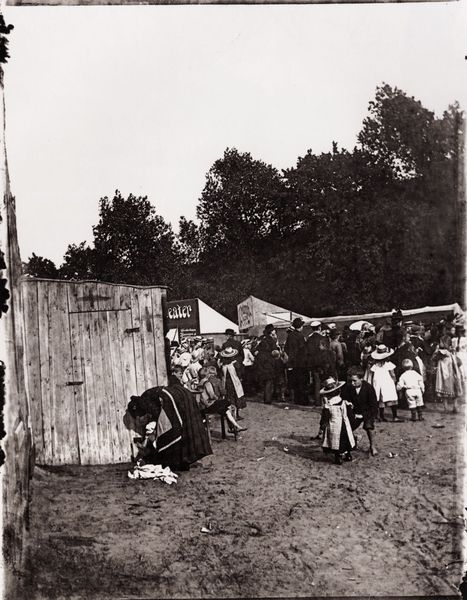
Titel: Rummel, Bedürfnis
Künstler: Heinrich Zille
Schlagwörter: baum, blätter, gruppe, himmel, laub, mann, schatten, weiß, bäume, frauen, menschen, sand, frau, grau, holz, hut, hüte, kleid, kleider, licht, männer, schwarz, tür, vordergrund, gebäude, gras, tuch, weg, wiese, fest, gespräch, hochformat, leute, menge, rock, alt, kleidung, bild, erde, feld, hügel, natur, hütte, sonne, boden, familie, kind, personen, vater, theater, wald, kinder, schuppen, schürze, klar, sommer, papier, perspektive, acker, hütten, latten, markt, platz, treiben, inszenierung, freizeit, vergnügen, bretter, junge, schauspiel, foto, fotografie, photographie, spiel, bücken, schwarz weiss, volk, jahrmarkt, stand, zille, schlamm, treffen, menschenmenge, photo, toilette, holzhütte, dreck, gebückt, personengruppe, westen, abzug, fotographie, aufnahme, zelt, baracke, rummel, klo, buden, stände, kirmes, volksfest, bude, hit, riegel, pulk, holtz, tografie, abhalten, gspräch, hutten, gruppe#, wilder weste, punctum, 20 iger jahre